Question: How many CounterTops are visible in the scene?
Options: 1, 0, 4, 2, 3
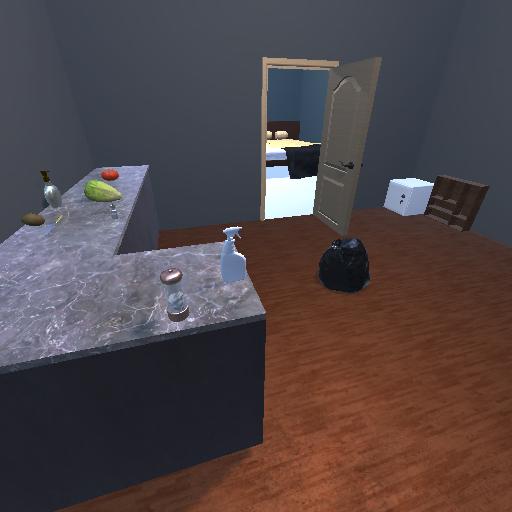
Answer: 1